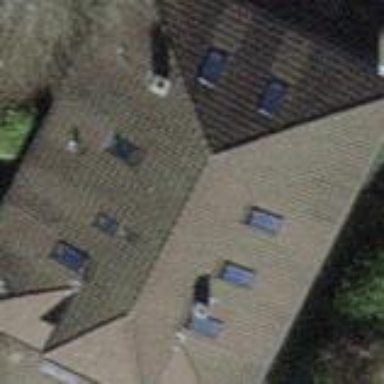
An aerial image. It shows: Building with tiled roof.